Field crop: tomato
Growth stage: 2
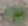
Species: solanum